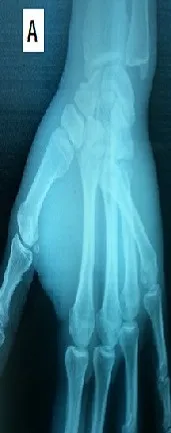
Anteroposterior.
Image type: radiology (x_ray)